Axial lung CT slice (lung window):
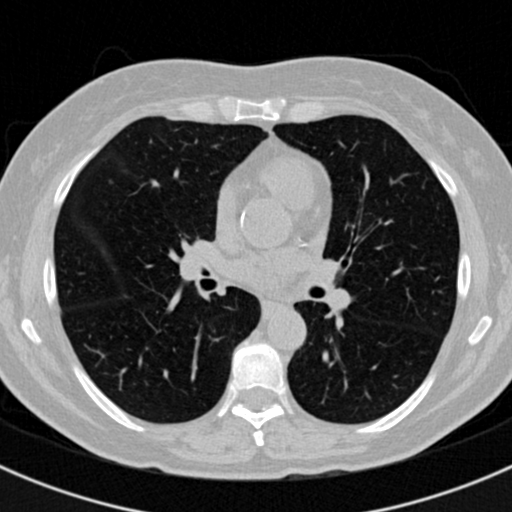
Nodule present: no